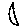
Label: moon